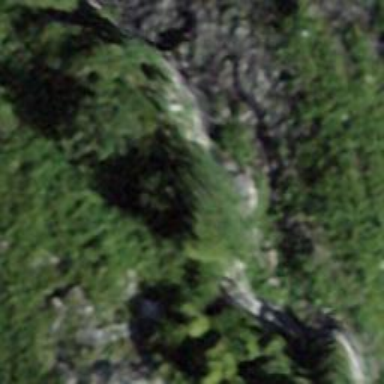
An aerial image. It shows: Natural cliff.